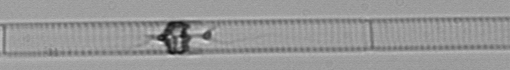
Label: Dactyliosolen_blavyanus